Question: I'm switching controllers via my navigation controller. When my app first loads the Appointment screen will scrollsToTop just fine. Once I switch controllers to Customers with
'''
CustomerViewController *customers = [self.storyboard instantiateViewControllerWithIdentifier:@"CustomerViewController"];
[self.navController.view removeFromSuperview];
self.navController = [[UINavigationController alloc] initWithRootViewController:customers];
self.navController.view.frame = self.contentView.bounds;
[self.contentView addSubview:self.navController.view];
'''
it stops working. Then switching back to my Appointments controller with
'''
AppointmentViewController *appointments = [self.storyboard instantiateViewControllerWithIdentifier:@"AppointmentViewController"];
[self.navController.view removeFromSuperview];
self.navController = [[UINavigationController alloc] initWithRootViewController:appointments];
self.navController.view.frame = self.contentView.bounds;
[self.contentView addSubview:self.navController.view];
'''
and then clicking the status bar the Appointments no longer scrolls to top. I have 'scrollsToTop' set to 'YES' in all of my controllers that load so they should be scrolling to the top. Anyone know why this stops working when I switch controllers then switch back?
EDIT:
I have my 'RootViewController' which is my side menu (blue menu) and my 'AppointmentViewController' which is the right side view.
.
The above code is in my RootViewController to determine which view should be placed on top.
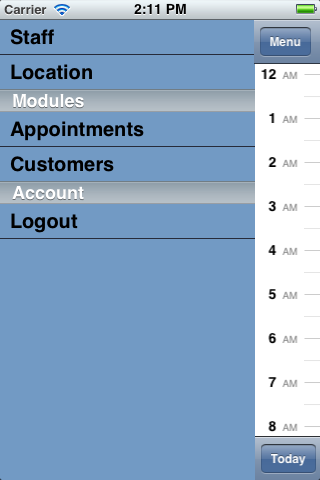
Answer: You're not removing the old 'self.navController' from your 'contentView'.